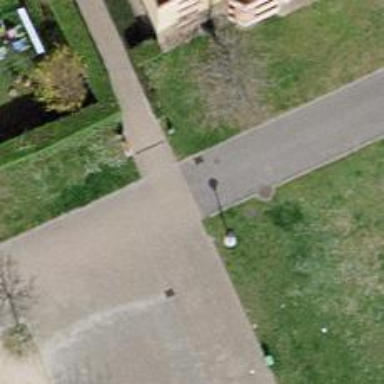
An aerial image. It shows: Pedestrian path with asphalt surface.